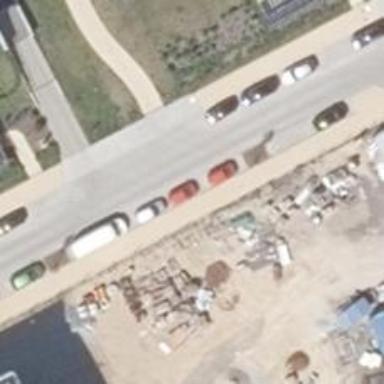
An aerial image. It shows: Sidewalk along the footway.